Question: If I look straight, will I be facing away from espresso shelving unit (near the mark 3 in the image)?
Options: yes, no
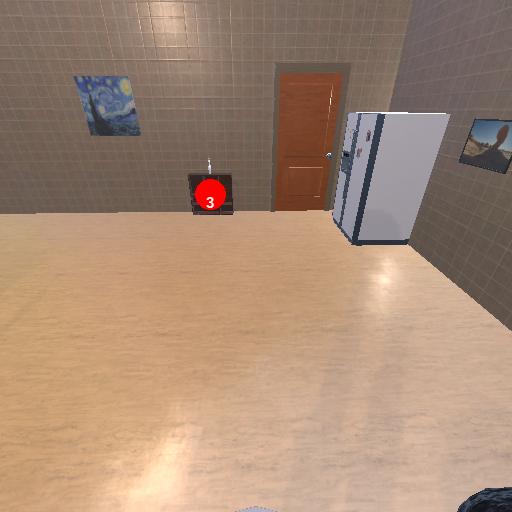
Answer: yes